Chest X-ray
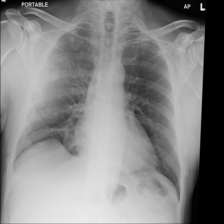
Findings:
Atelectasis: negative
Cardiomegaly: negative
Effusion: negative
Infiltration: negative
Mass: positive
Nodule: negative
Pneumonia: negative
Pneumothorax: negative
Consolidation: negative
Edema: negative
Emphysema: negative
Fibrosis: negative
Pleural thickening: negative
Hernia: negative